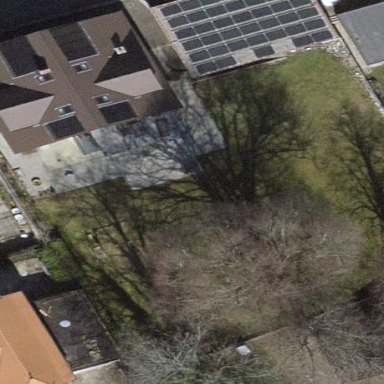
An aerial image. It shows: Residential garden.